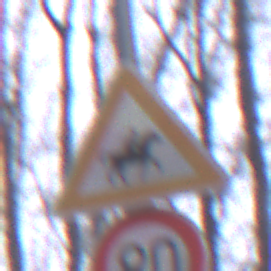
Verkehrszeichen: ReiterLinks
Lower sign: Geschwindigkeit90
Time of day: Midday
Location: Outdoor (Nature)
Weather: Overcast
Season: Autumn
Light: Natural